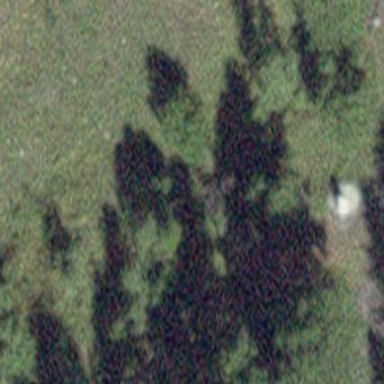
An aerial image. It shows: Mixed leaf woodland.